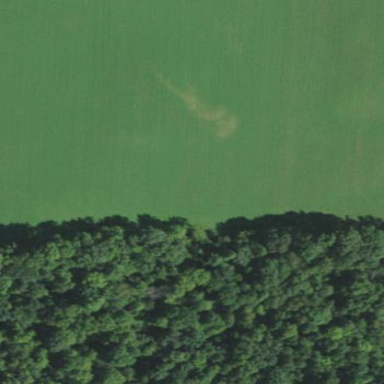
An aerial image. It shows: Beautiful woodland area.